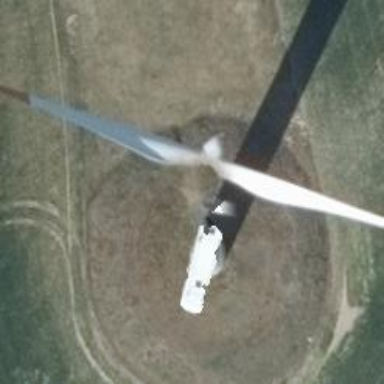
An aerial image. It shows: Wind power generator.